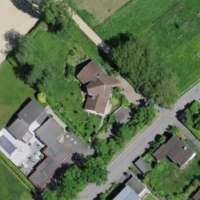
EUNIS habitat code: 25
Species observed at this site:
Acer campestre